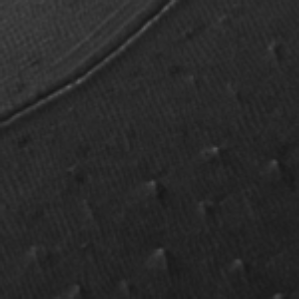
Label: frost